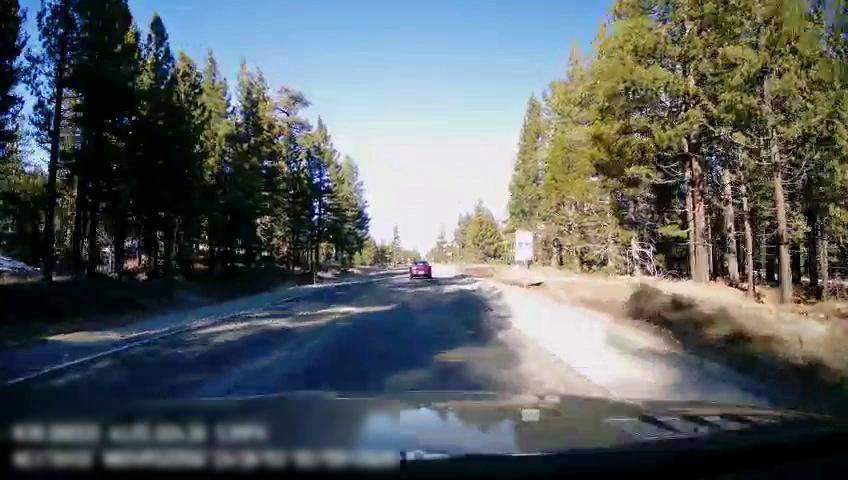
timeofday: Day
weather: Sunny
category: Drivable Space
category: Vehicles | Car
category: Lanes | Opposite Lane
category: Traffic | Signs